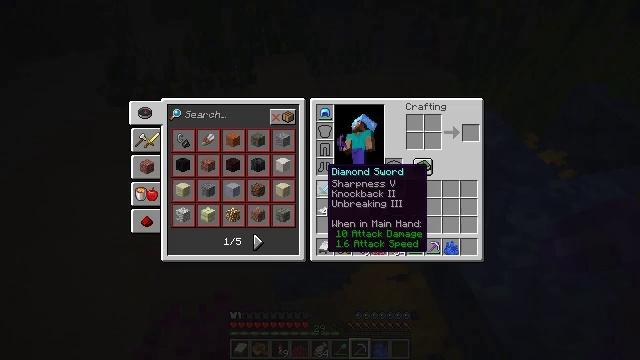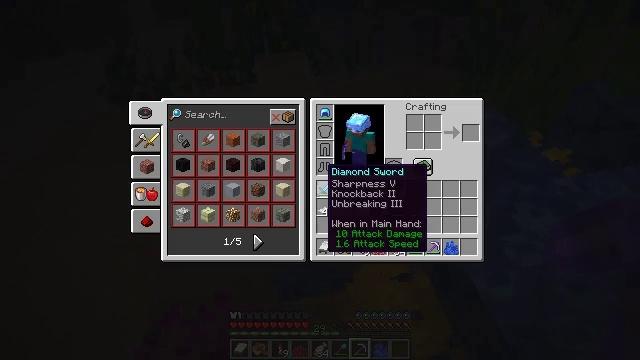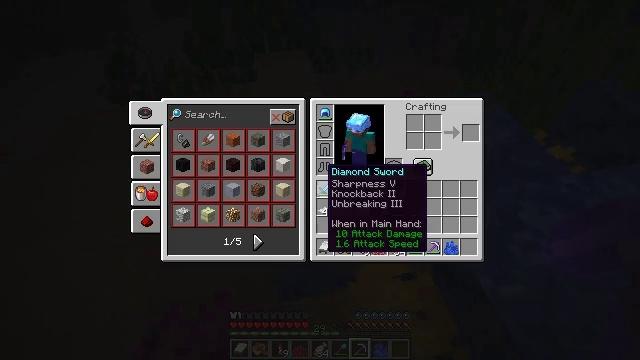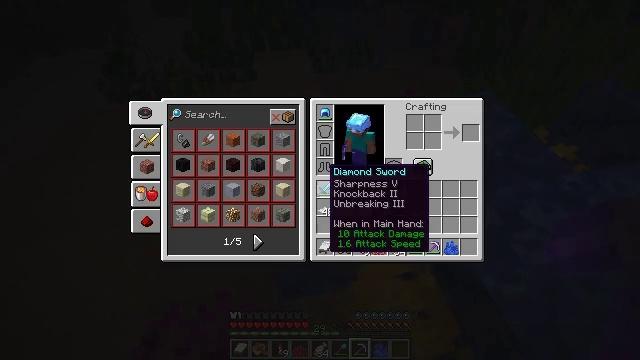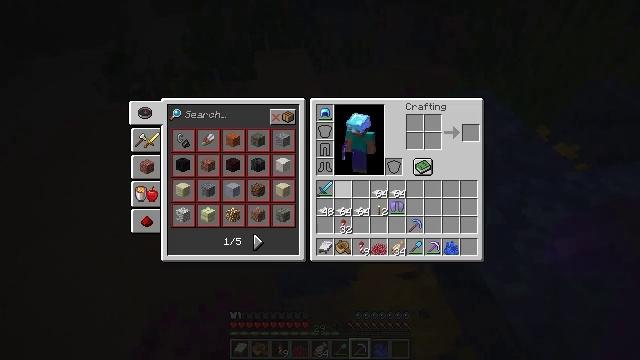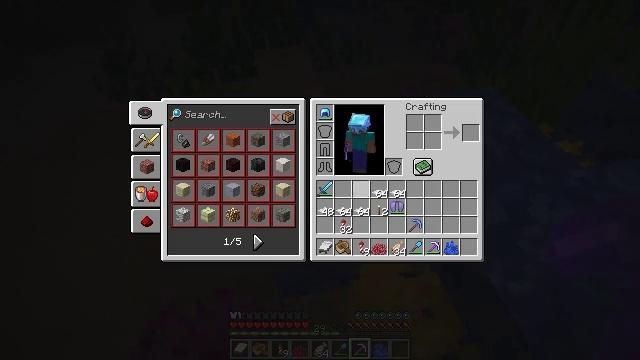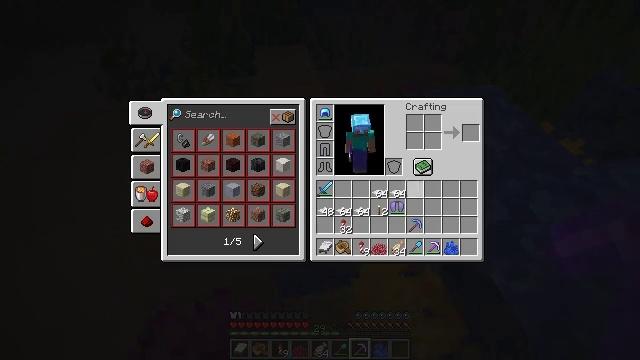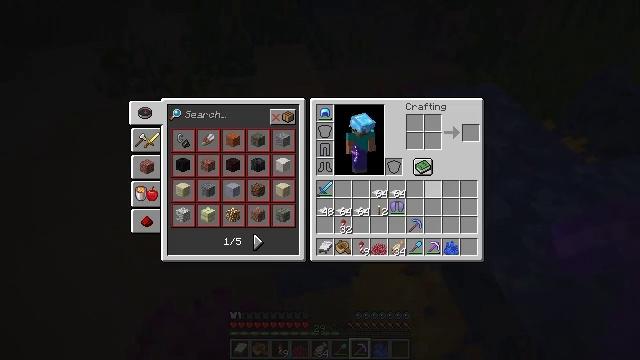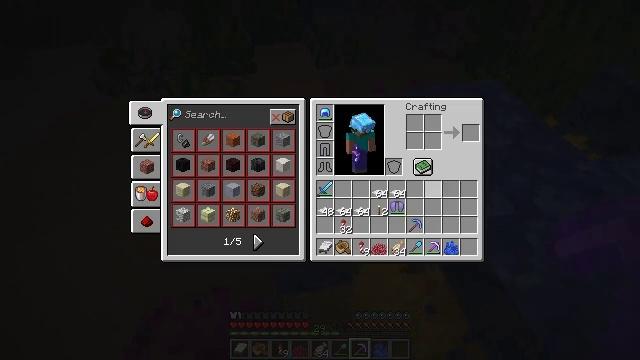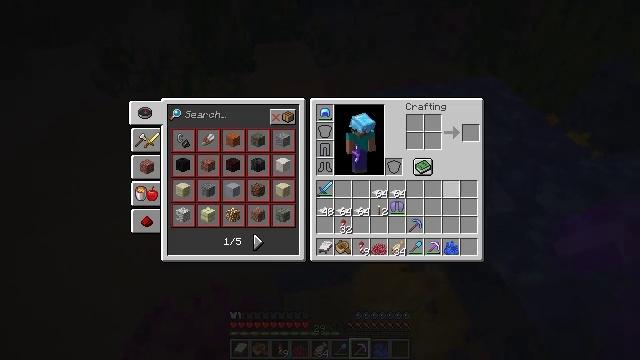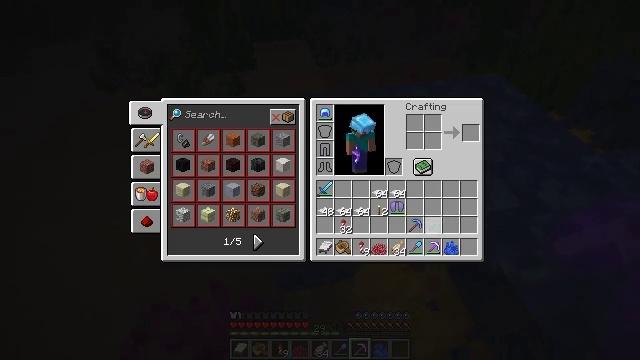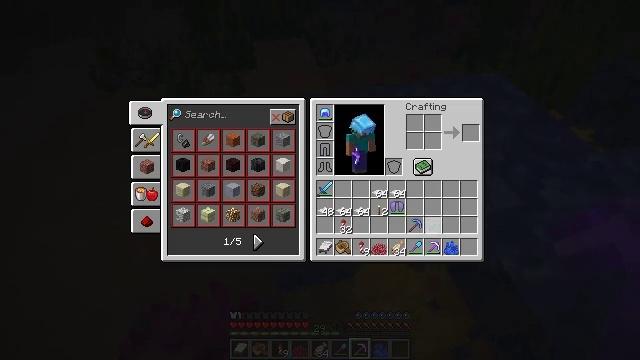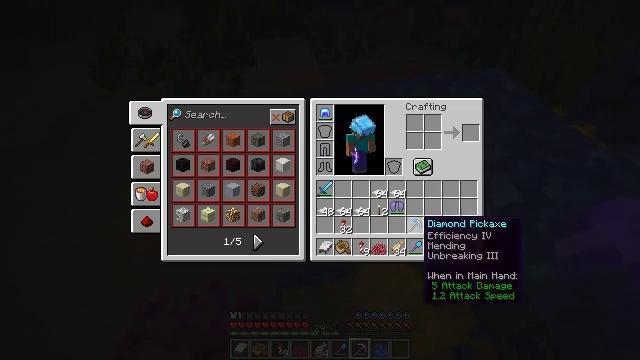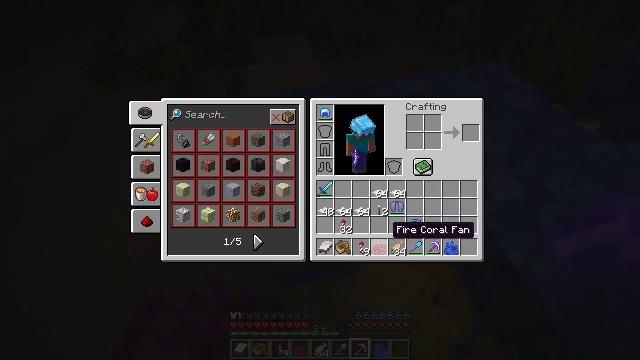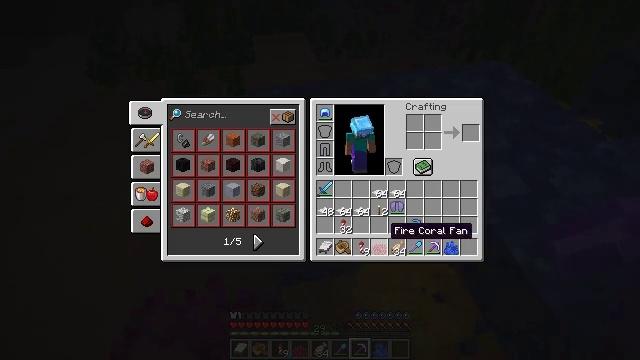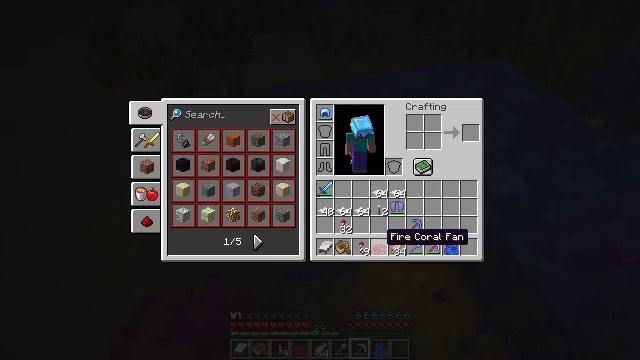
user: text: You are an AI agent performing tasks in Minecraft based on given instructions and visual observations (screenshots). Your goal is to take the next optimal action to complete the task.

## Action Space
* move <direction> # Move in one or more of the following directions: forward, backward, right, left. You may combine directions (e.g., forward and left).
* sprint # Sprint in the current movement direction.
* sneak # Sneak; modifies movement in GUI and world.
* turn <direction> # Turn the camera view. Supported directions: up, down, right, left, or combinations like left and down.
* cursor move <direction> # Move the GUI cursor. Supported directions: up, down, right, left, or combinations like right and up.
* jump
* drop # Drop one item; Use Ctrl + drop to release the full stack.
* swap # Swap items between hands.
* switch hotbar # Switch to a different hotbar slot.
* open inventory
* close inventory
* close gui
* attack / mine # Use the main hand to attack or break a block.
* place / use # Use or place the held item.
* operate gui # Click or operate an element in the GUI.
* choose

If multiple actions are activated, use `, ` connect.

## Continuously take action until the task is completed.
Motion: motion action
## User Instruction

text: Gather a fire coral wall fan using a suitable tool.
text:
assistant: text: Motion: open inventory
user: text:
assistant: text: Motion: open inventory
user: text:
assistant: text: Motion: no_op
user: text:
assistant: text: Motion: cursor move right
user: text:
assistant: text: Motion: cursor move right
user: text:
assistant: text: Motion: cursor move right
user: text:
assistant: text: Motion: cursor move right
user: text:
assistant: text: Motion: no_op
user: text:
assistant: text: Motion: cursor move down
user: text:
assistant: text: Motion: cursor move down
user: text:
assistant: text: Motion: cursor move left and down
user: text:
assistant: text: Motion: cursor move left
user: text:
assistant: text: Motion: cursor move left
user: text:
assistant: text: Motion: no_op
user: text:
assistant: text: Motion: no_op
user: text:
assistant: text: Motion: no_op
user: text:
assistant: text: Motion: no_op
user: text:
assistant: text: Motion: no_op
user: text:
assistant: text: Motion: no_op
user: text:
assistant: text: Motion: no_op
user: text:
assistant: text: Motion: no_op
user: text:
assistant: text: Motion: no_op
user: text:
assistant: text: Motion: no_op
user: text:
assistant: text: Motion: no_op
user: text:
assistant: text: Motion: no_op
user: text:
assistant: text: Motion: no_op
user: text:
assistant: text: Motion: cursor move right and up
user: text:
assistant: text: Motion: cursor move right and up
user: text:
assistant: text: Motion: no_op
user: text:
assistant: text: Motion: no_op